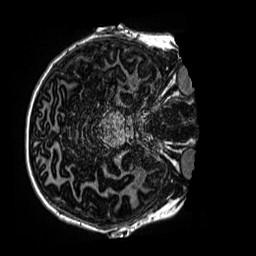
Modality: MP2RAGE
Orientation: axial
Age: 12
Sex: male
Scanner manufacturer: siemens
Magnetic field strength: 3 T
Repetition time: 4 s
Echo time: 0.00299 s